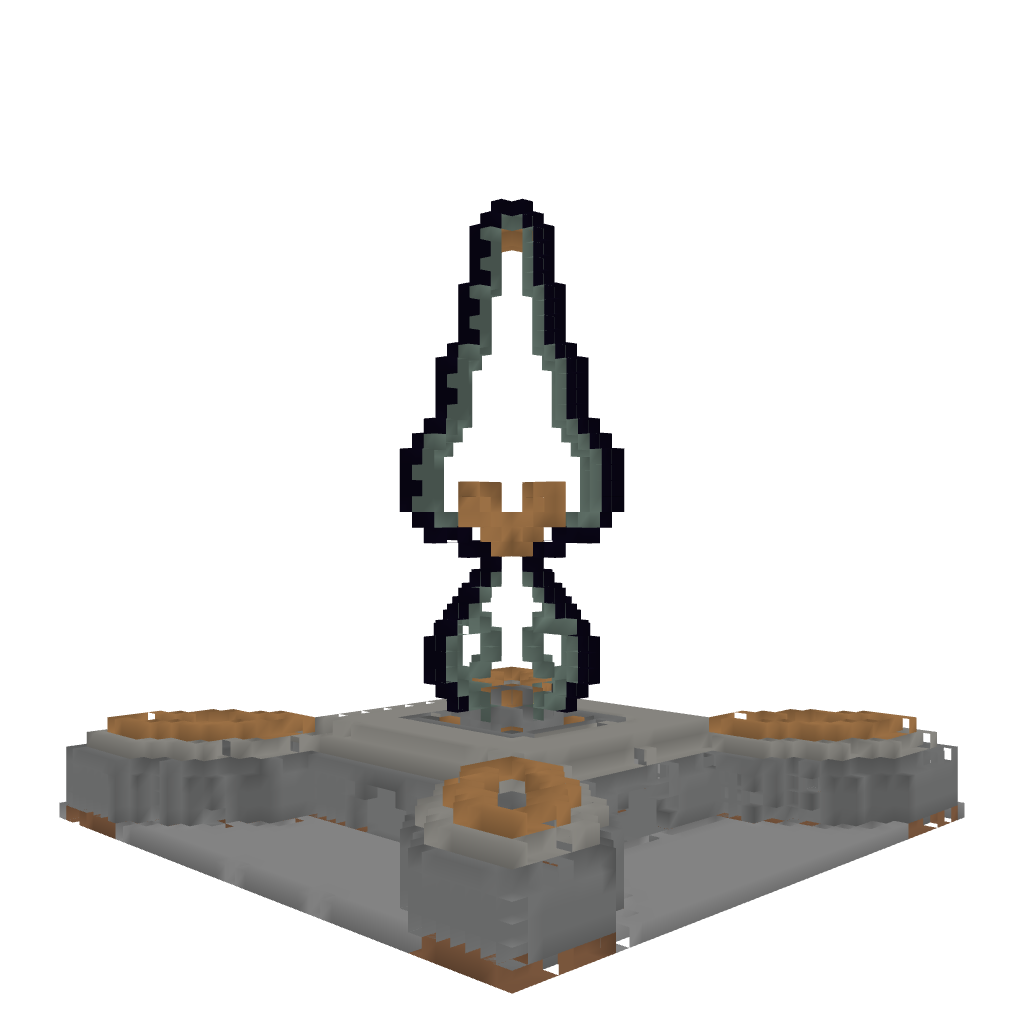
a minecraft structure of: Spawn/Warp